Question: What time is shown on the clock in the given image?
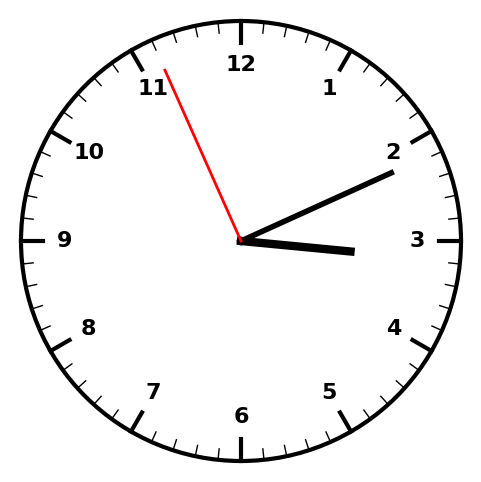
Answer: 03:10:56